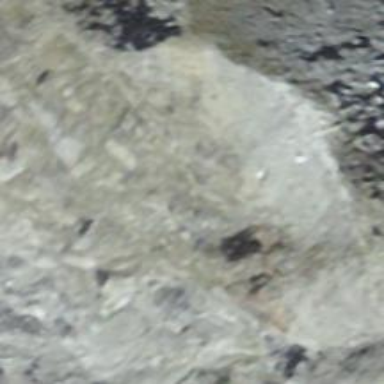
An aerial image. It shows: Natural cliff.